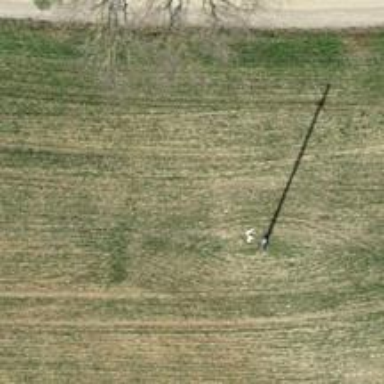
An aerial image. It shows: Power pole.